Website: bh-photo
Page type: customer-info-address
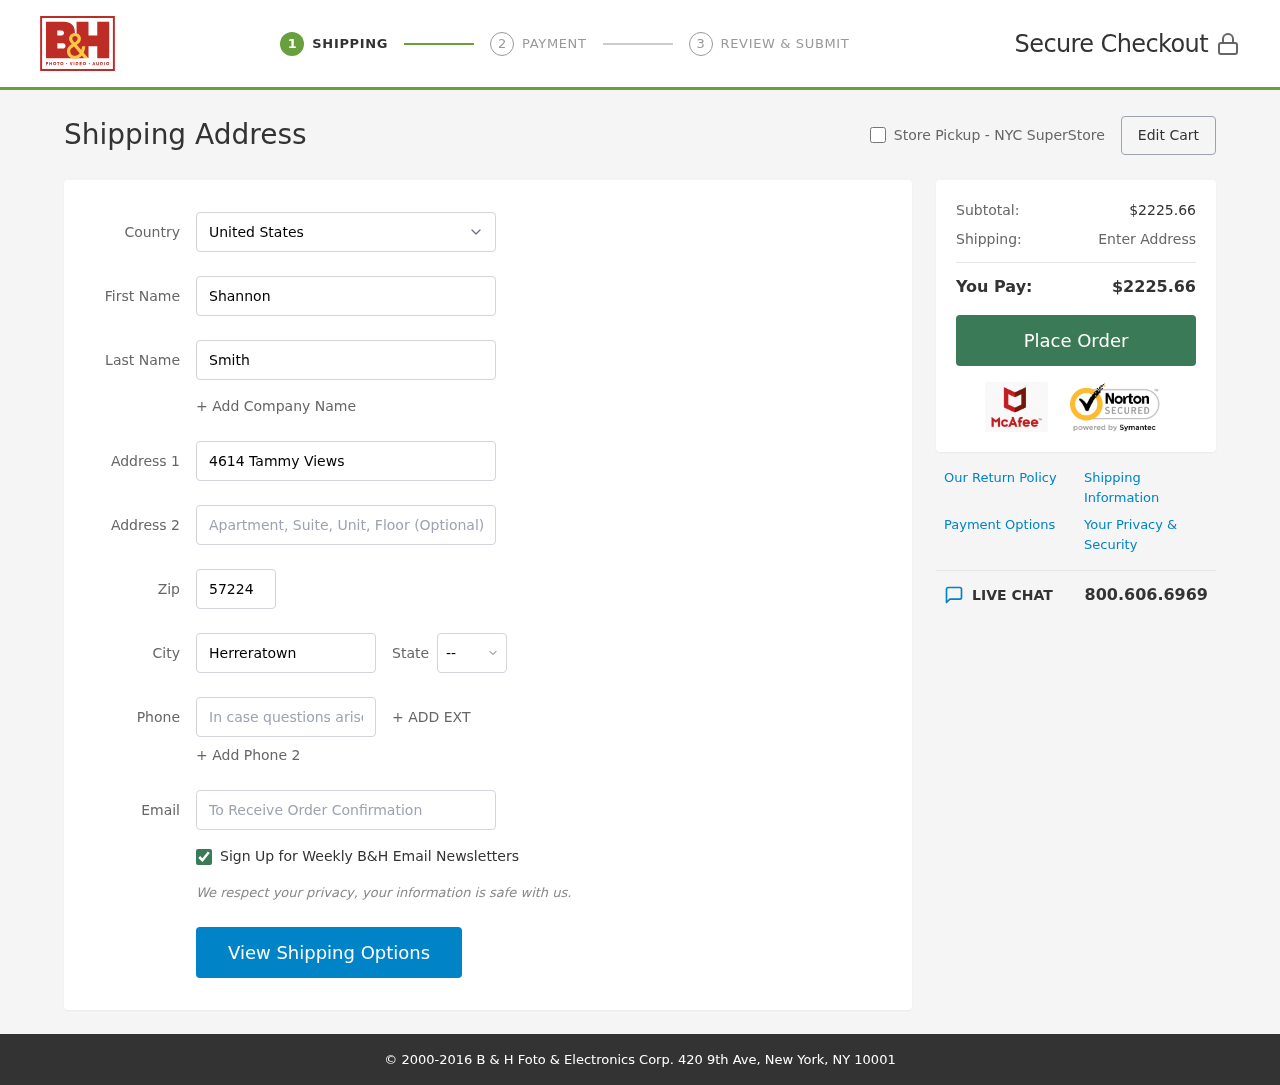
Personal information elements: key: PII_CITY
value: Herreratown
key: PII_COUNTRY
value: United States
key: PII_EMAIL
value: shannon_smith@hotmail.com
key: PII_FIRSTNAME
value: Shannon
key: PII_LASTNAME
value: Smith
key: PII_PHONE
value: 8033919031
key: PII_POSTCODE
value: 57224
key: PII_STATE_ABBR
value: TX
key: PII_STREET
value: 4614 Tammy Views
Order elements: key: ORDER_SUBTOTAL
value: $2225.66
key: ORDER_TOTAL
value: $2225.66